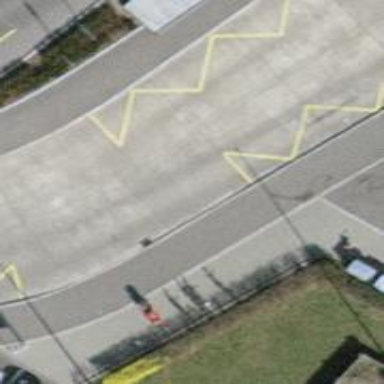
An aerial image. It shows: Concrete service road.